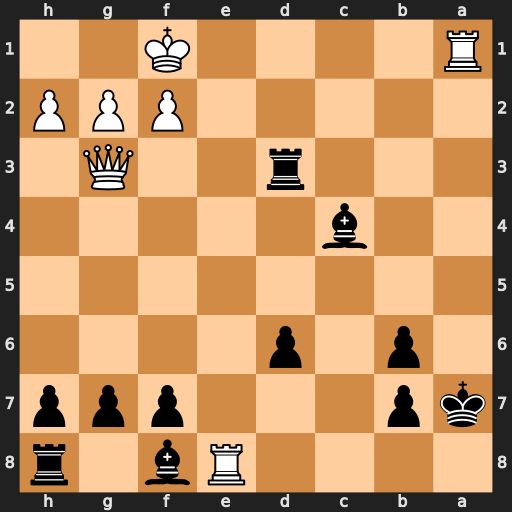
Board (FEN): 4Rb1r/kp3ppp/1p1p4/8/2b5/3r2Q1/5PPP/R4K2
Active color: b
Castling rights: -
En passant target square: -
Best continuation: Ra3+ Ke1 Rxa1+